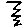
Label: zigzag